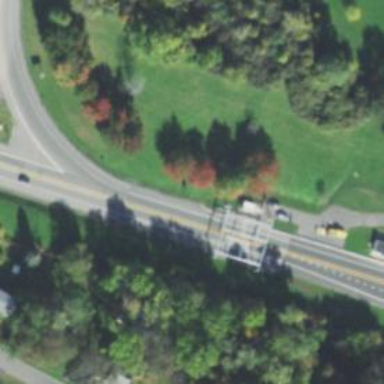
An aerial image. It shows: Toll gantry on the road.